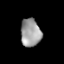
Tissue: lung
Cell type: Epithelial cells
Senescence score: 0.2334
Nuclear area (px): 553
Mean DAPI intensity: 155.665